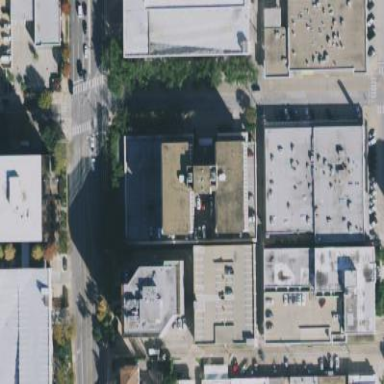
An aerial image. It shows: Office building.